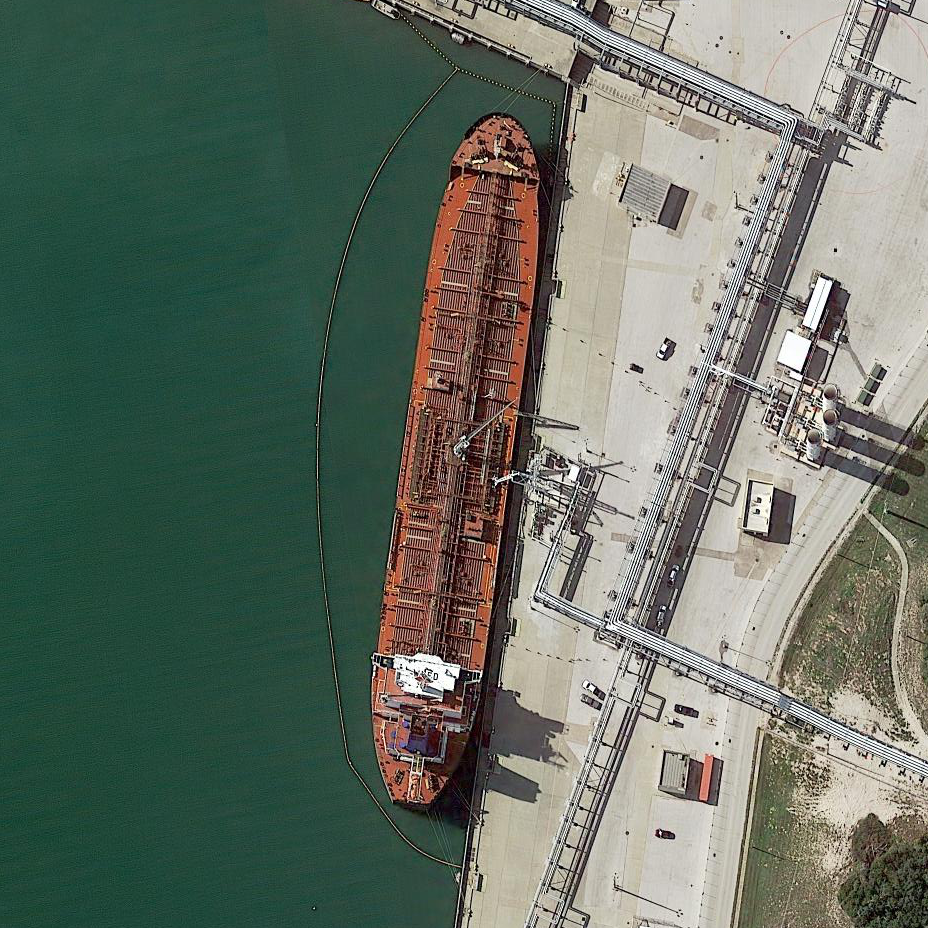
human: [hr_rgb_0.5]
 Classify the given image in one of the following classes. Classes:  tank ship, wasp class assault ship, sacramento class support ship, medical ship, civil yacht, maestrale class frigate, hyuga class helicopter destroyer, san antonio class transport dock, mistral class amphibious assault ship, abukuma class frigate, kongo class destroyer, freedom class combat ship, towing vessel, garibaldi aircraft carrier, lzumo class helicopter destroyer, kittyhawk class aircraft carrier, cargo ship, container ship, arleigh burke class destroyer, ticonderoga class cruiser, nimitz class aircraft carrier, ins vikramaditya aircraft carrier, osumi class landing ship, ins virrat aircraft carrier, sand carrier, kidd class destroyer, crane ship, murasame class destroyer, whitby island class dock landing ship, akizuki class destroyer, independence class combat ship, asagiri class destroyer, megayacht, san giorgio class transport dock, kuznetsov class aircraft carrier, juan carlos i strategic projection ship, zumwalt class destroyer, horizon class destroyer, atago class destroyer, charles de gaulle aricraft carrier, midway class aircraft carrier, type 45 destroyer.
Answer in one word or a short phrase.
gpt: Cargo ship